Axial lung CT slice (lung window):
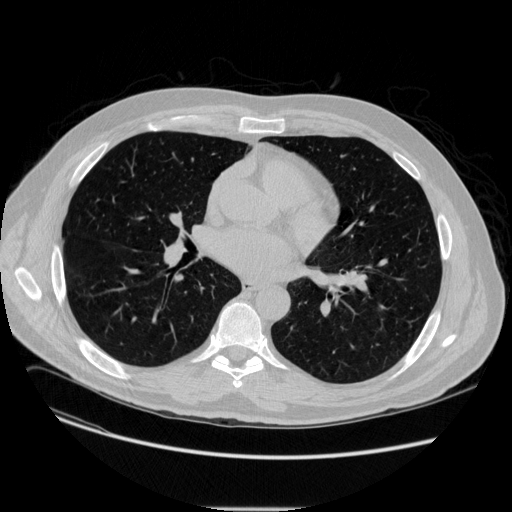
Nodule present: no